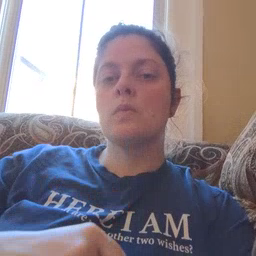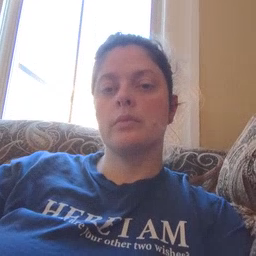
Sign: old